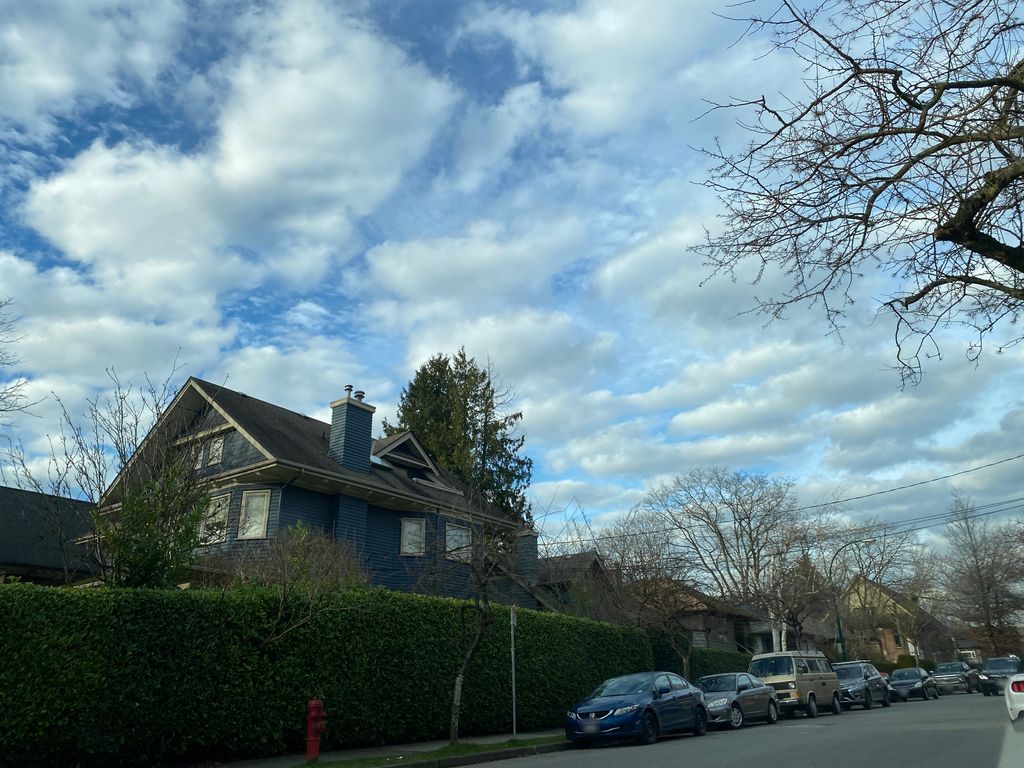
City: vancouver